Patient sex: F
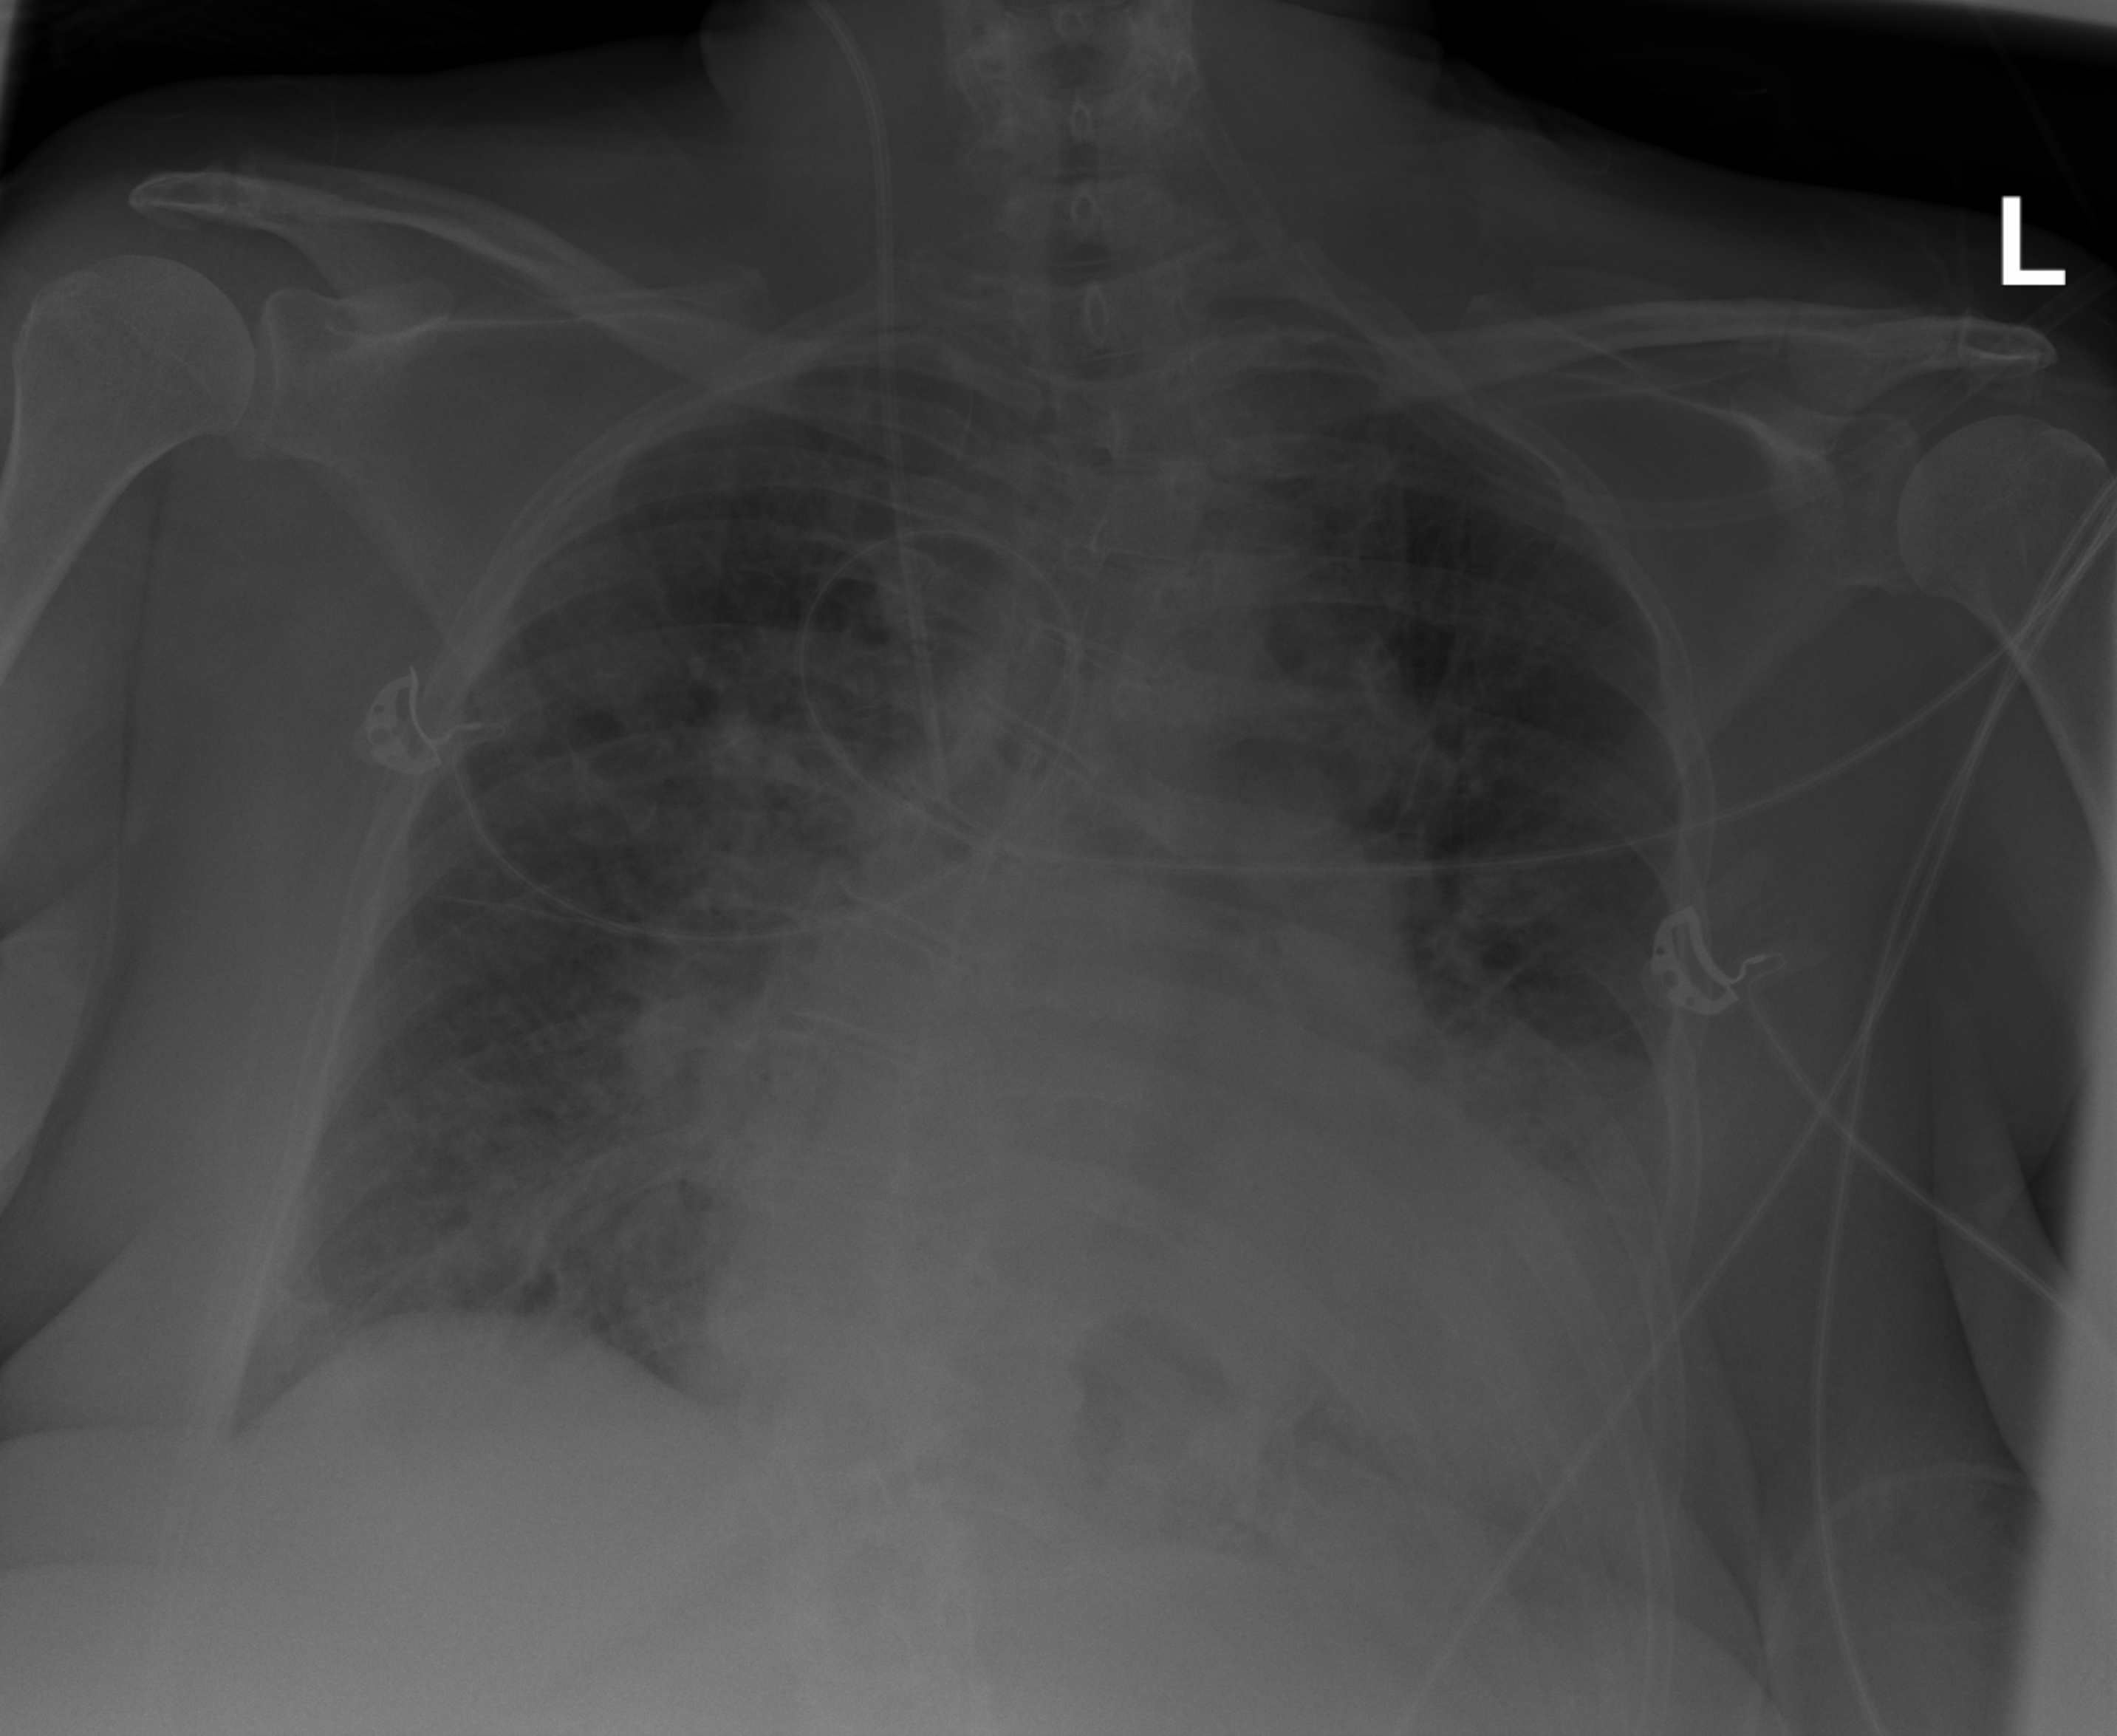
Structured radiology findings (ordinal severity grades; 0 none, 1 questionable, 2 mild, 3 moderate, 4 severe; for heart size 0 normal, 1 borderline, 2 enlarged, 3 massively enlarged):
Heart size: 2
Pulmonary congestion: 2
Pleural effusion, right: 0
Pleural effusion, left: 2
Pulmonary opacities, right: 2
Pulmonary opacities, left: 2
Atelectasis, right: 2
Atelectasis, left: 2